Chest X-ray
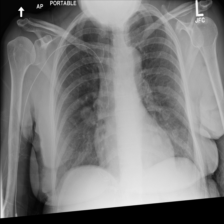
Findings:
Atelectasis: negative
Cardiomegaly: negative
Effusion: negative
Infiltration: negative
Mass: positive
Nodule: negative
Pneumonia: negative
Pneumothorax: negative
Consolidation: negative
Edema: negative
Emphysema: negative
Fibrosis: negative
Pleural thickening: negative
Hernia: negative